Interaction volume radius: 5 \u00c5
Interaction volume height: 20 \u00c5
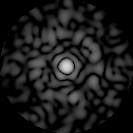
Disorder parameter: 0.8588